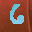
Label: 6